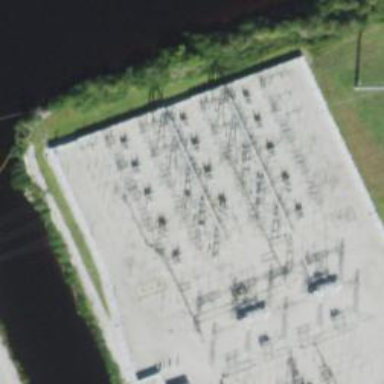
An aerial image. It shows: Switch for power supply.